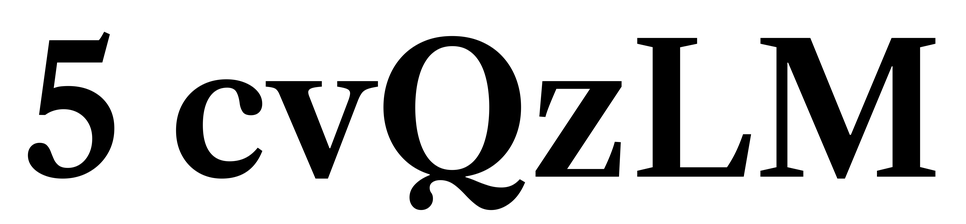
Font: LibreCaslonText_SemiBold